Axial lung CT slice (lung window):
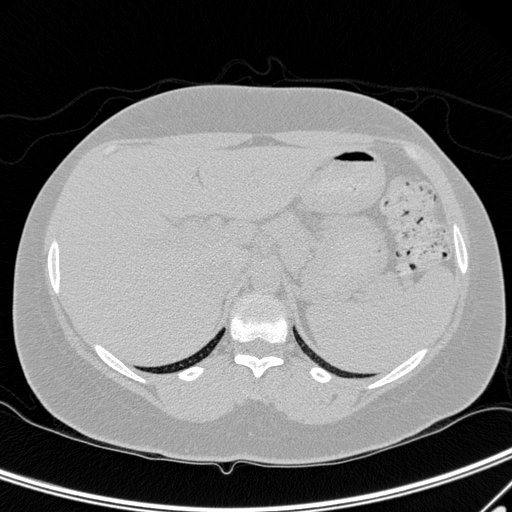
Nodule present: no